Question: I'm trying to setup Flume-NG to collect various kinds of logs from a bunch of servers (mostly running Tomcat instances and Apache Httpd) and dump them into HDFS on a 5-node Hadoop cluster. The setup looks like this:

Each application server tails the relevant logs into a one of the Exec Sources (one for each log type: java, httpd, syslog), which outs them through a FileChannel to an Avro sink. On each server the different sources, channels and sinks are managed by one Agent. Events get picked up by an AvroSource which resides on the Hadoop Cluster (the node that also hosts the SecondaryNameNode and the Jobtracker). For each logtype there is an AvroSource listening on a different port. The events go through the FileChannel into the HDFS Sink, which saves the events using the FlumeEventAvro EventSerializer and Snappy compression.
The problem: The agent on the Hadoop node that manages the HDFS Sinks (again, one for each logtype) failed after some hours because we didn't change the Heap size of the JVM. From then on lots of events were collected in the FileChannel on that node and after that also on the FileChannels on the Application Servers, because the FileChannel on the Hadoop node reached it's maximum capacity. When I fixed the problem, I couldn't get the agent on the Hadoop node to process the backlog speedily enough so it could resume normal operation. The size of the tmp dir where the FileChannel saves the events before sinking them, keeps growing all the time. Also, HDFS writes seem to be real slow.
Is there a way to force Flume to process the backlog first before ingesting new events? Is the following configuration optimal? Maybe related: The files that get written to HDFS are really small, around 1 - 3 MB or so. That's certainly not optimal with the HDFS default blocksize of 64MB and with regards to future MR operations. What settings should I use to collect the events in files large enough for the HDFS blocksize?
I have a feeling the config on the Hadoop node is not right, I'm suspecting the values for BatchSize, RollCount and related params are off, but I'm not sure what the optimal values should be.
# Example config on Application Servers:
'''
agent.sources=syslogtail httpdtail javatail
agent.channels=tmpfile-syslog tmpfile-httpd tmpfile-java
agent.sinks=avrosink-syslog avrosink-httpd avrosink-java
agent.sources.syslogtail.type=exec
agent.sources.syslogtail.command=tail -F /var/log/messages
agent.sources.syslogtail.interceptors=ts
agent.sources.syslogtail.interceptors.ts.type=timestamp
agent.sources.syslogtail.channels=tmpfile-syslog
agent.sources.syslogtail.batchSize=1
...
agent.channels.tmpfile-syslog.type=file
agent.channels.tmpfile-syslog.checkpointDir=/tmp/flume/syslog/checkpoint
agent.channels.tmpfile-syslog.dataDirs=/tmp/flume/syslog/data
...
agent.sinks.avrosink-syslog.type=avro
agent.sinks.avrosink-syslog.channel=tmpfile-syslog
agent.sinks.avrosink-syslog.hostname=somehost
agent.sinks.avrosink-syslog.port=XXXXX
agent.sinks.avrosink-syslog.batch-size=1
'''
# Example config on Hadoop node
'''
agent.sources=avrosource-httpd avrosource-syslog avrosource-java
agent.channels=tmpfile-httpd tmpfile-syslog tmpfile-java
agent.sinks=hdfssink-httpd hdfssink-syslog hdfssink-java
agent.sources.avrosource-java.type=avro
agent.sources.avrosource-java.channels=tmpfile-java
agent.sources.avrosource-java.bind=0.0.0.0
agent.sources.avrosource-java.port=XXXXX
...
agent.channels.tmpfile-java.type=file
agent.channels.tmpfile-java.checkpointDir=/tmp/flume/java/checkpoint
agent.channels.tmpfile-java.dataDirs=/tmp/flume/java/data
agent.channels.tmpfile-java.write-timeout=10
agent.channels.tmpfile-java.keepalive=5
agent.channels.tmpfile-java.capacity=<PHONE>
...
agent.sinks.hdfssink-java.type=hdfs
agent.sinks.hdfssink-java.channel=tmpfile-java
agent.sinks.hdfssink-java.hdfs.path=/logs/java/avro/%Y%m%d/%H
agent.sinks.hdfssink-java.hdfs.filePrefix=java-
agent.sinks.hdfssink-java.hdfs.fileType=DataStream
agent.sinks.hdfssink-java.hdfs.rollInterval=300
agent.sinks.hdfssink-java.hdfs.rollSize=0
agent.sinks.hdfssink-java.hdfs.rollCount=40000
agent.sinks.hdfssink-java.hdfs.batchSize=20000
agent.sinks.hdfssink-java.hdfs.txnEventMax=20000
agent.sinks.hdfssink-java.hdfs.threadsPoolSize=100
agent.sinks.hdfssink-java.hdfs.rollTimerPoolSize=10
'''
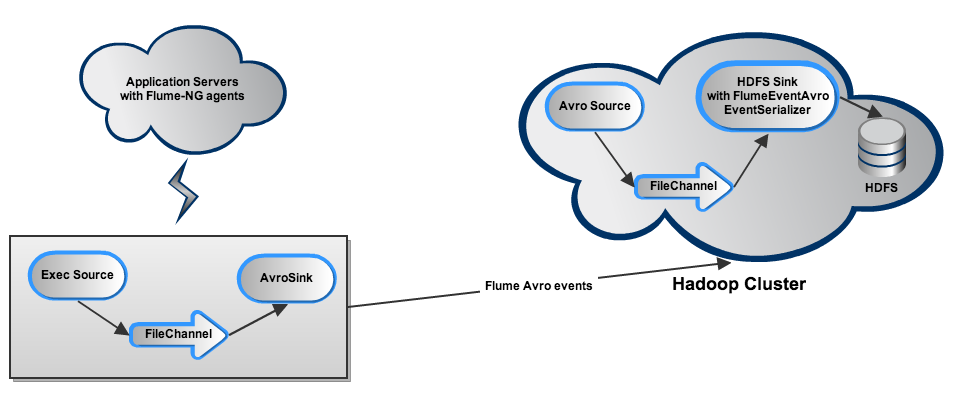
Answer: There are a couple of things I see in your configuration that can cause issues:
1. Your first agent seems to have an avro sink with batch size of 1. You should bump this up to at least 100 or more. This is because the avro source on the second agent would be committing to the channel with batch size of 1. Each commit causes an fsync, causing the file channel performance to be poor. The batch size on the exec source is also 1, causing that channel to be slow as well. You can increase the batch size (or use the Spool Directory Source - more on that later).
2. You can have multiple HDFS sinks reading from the same channel to improve performance. You should just make sure that each sink writes to a different directory or have different "hdfs.filePrefix", so that multiple HDFS sinks don't try to write to the same files.
3. Your batch size for the HDFS sink is 20000, which is quite high, and your callTimeout is the default of 10 seconds. You should increase "hdfs.callTimeout" if you want to keep such a huge batch size. I'd recommend reducing the batch size to 1000 or so, and having timeout of about 15-20 seconds. (Note that at the current batch size, each file holds only 2 batches - so reduce the batch size, increase the rollInterval and timeOut)
If you are using tail -F, I'd recommend trying out the new Spool Directory Source. To use this source, rotate out your log files to a directory, which the Spool Directory Source processes. This source will only process files which are immutable, so you need to rotate the log files out. Using tail -F with exec source has issues, as documented in the Flume User Guide.